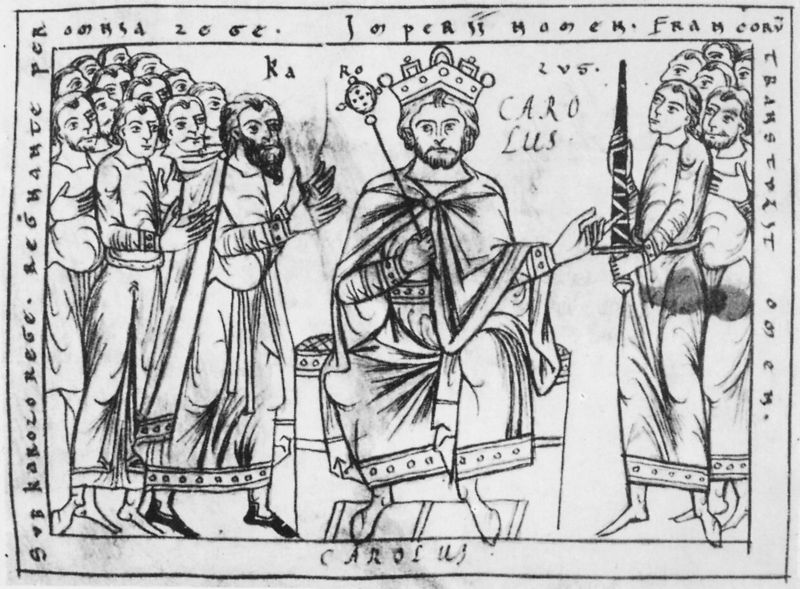
Titel: Chronik oder die Geschichte der zwei Staaten (Chronica sive Historia de Duabus Civitatibus)
Künstler: Otto von Freising
Institution: Jena, Universitätsbibliothek
Schlagwörter: hand, mann, umhang, weiß, menschen, männer, schwarz, zeichnung, bart, richter, rahmen, borte, krone, schrift, könig, thron, karos, schwert, text, mittelalter, karl, zepter, karl der große, maenschen, reichsapfel, carolus, beifall, carous, richterschwert